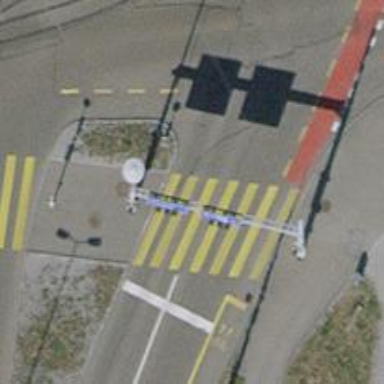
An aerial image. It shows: Road with traffic signals and zebra crossing marked by zebra lines.